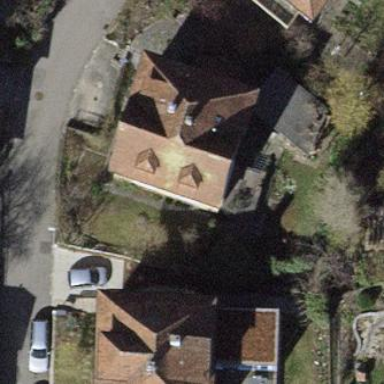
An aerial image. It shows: Residential building.